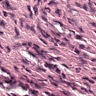
Metastatic tissue present: no